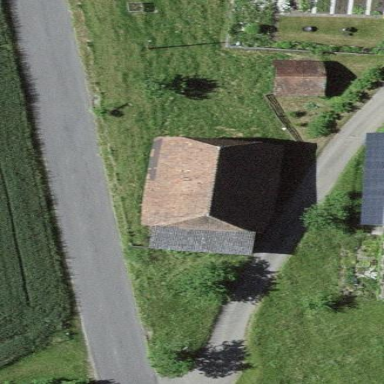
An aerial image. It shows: Rural barn.